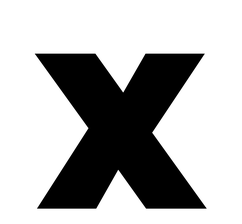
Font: Poppins-ExtraBold